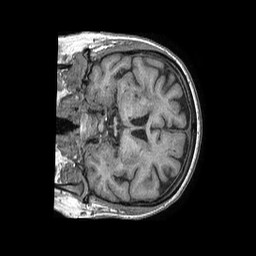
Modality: T1w
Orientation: coronal
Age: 67
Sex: female
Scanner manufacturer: philips
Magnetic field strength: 1.5 T
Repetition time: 0.007885 s
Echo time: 0.003641 s